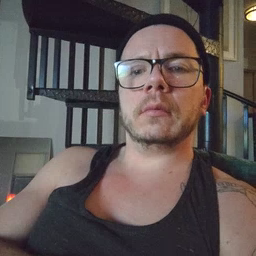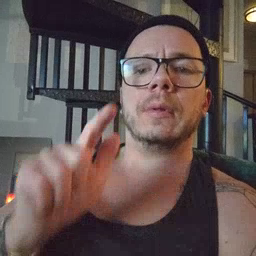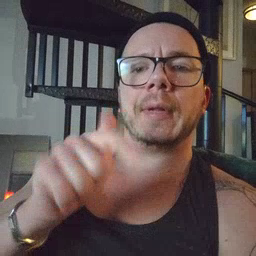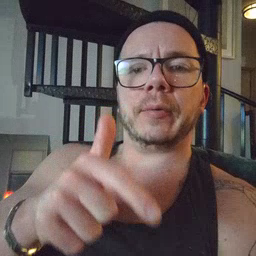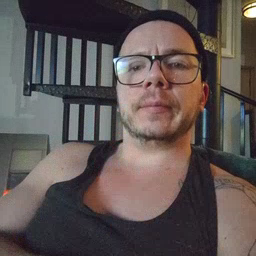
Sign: later